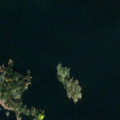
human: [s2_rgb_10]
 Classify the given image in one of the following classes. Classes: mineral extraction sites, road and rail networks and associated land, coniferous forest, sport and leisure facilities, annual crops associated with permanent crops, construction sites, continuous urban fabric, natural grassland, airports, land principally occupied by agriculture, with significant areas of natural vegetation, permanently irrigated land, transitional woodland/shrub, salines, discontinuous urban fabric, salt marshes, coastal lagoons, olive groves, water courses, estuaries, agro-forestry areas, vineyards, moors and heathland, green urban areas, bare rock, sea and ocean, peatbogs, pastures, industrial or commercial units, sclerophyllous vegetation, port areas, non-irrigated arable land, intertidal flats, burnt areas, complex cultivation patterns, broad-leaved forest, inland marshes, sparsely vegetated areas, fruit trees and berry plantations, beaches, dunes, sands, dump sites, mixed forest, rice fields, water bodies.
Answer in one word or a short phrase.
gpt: sea and ocean